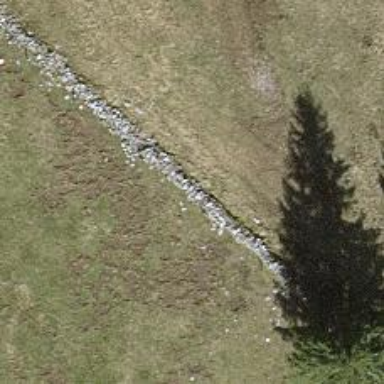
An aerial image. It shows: Wall is shown in the image.